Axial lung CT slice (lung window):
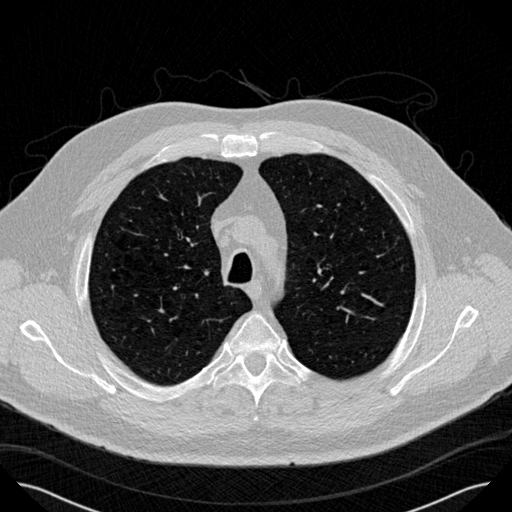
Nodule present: no